Brain MRI, modality: hrT2
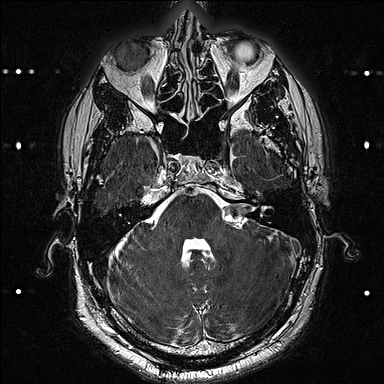